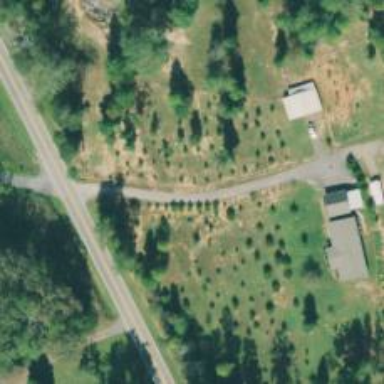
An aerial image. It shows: Driveway leading to service road.